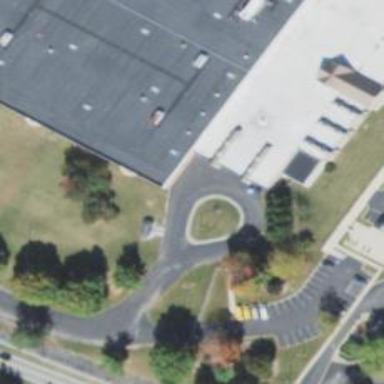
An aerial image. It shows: Turning loop on the road.